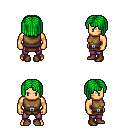
a pixel art fantasy rpg character, male body template, human, tanned skin, leather chest armor, magenta pants, green pageboy hairstyle, brown shoes, four views (front, back, left, right), 2x2 character sprite sheet, small pixel art, hard edges, no anti-aliasing